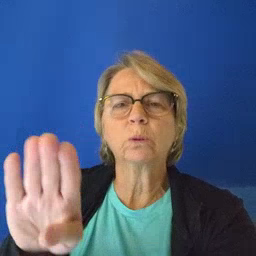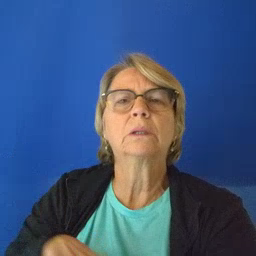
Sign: close